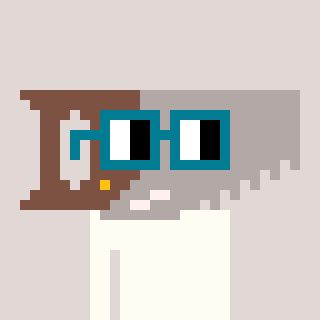
a pixel art character with square dark green glasses, a saw-shaped head and a slimegreen-colored body on a warm background